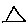
Label: triangle